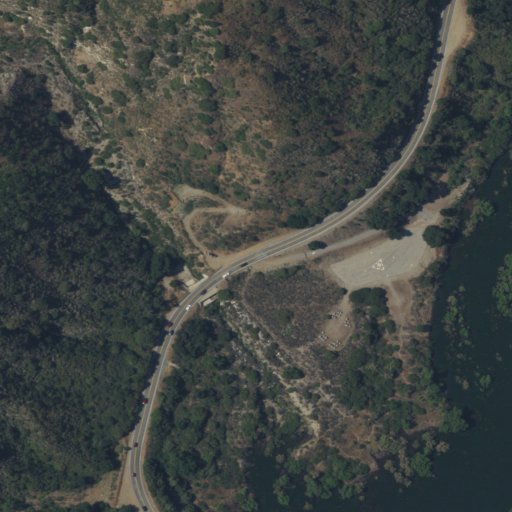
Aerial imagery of valley in California named Islip Canyon containing shrub, open development, grassland, barren land, low intensity development, woody wetlands, and medium intensity development